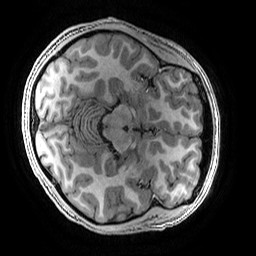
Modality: T1w
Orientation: axial
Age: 16
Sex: female
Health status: ill
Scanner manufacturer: ge
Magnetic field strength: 3 T
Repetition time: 0.007664 s
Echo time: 0.00342 s